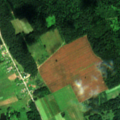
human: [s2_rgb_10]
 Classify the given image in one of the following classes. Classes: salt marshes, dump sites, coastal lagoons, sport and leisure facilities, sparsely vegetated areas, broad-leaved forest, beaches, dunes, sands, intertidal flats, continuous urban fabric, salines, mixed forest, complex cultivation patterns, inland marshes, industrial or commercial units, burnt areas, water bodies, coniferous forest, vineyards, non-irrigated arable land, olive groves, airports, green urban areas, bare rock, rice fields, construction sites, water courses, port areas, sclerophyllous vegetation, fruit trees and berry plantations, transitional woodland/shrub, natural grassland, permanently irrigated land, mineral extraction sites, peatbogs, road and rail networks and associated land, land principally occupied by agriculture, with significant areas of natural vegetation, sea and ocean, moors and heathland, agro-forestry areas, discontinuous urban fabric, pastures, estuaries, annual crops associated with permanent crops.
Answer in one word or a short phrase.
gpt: pastures, complex cultivation patterns, mixed forest